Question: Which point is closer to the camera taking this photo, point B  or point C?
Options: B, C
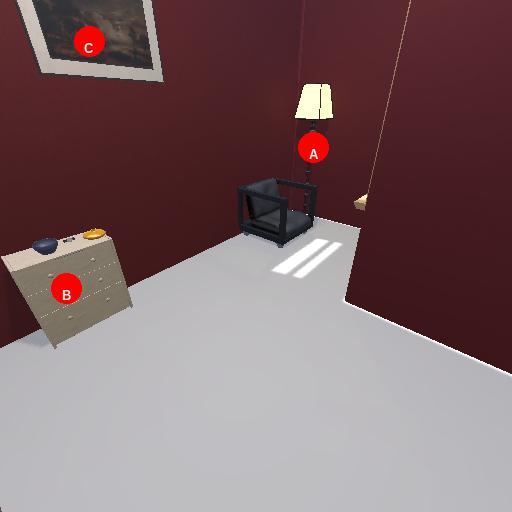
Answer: B